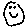
Label: smiley face